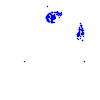
Particle: electron